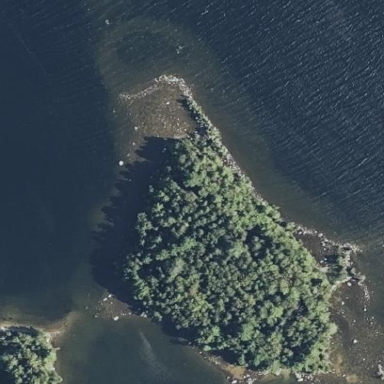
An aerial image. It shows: Islet covered with woodland.